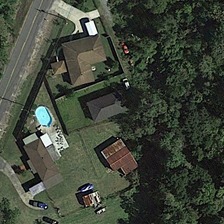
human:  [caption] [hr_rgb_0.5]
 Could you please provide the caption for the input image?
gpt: a house with dark gray roof and two houses with light brown roof and a house with brown roof in it .

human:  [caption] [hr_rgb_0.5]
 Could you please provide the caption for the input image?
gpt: a residential with gray high way and many dark plants besides .

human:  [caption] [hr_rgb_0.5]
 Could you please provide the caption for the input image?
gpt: some sparseresidential in it with some plants besides .

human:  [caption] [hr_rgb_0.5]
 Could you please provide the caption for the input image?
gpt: a pool with light blue water and four cars in side .

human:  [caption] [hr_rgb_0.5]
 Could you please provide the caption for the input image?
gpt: several buildings are surrounded by many green trees .